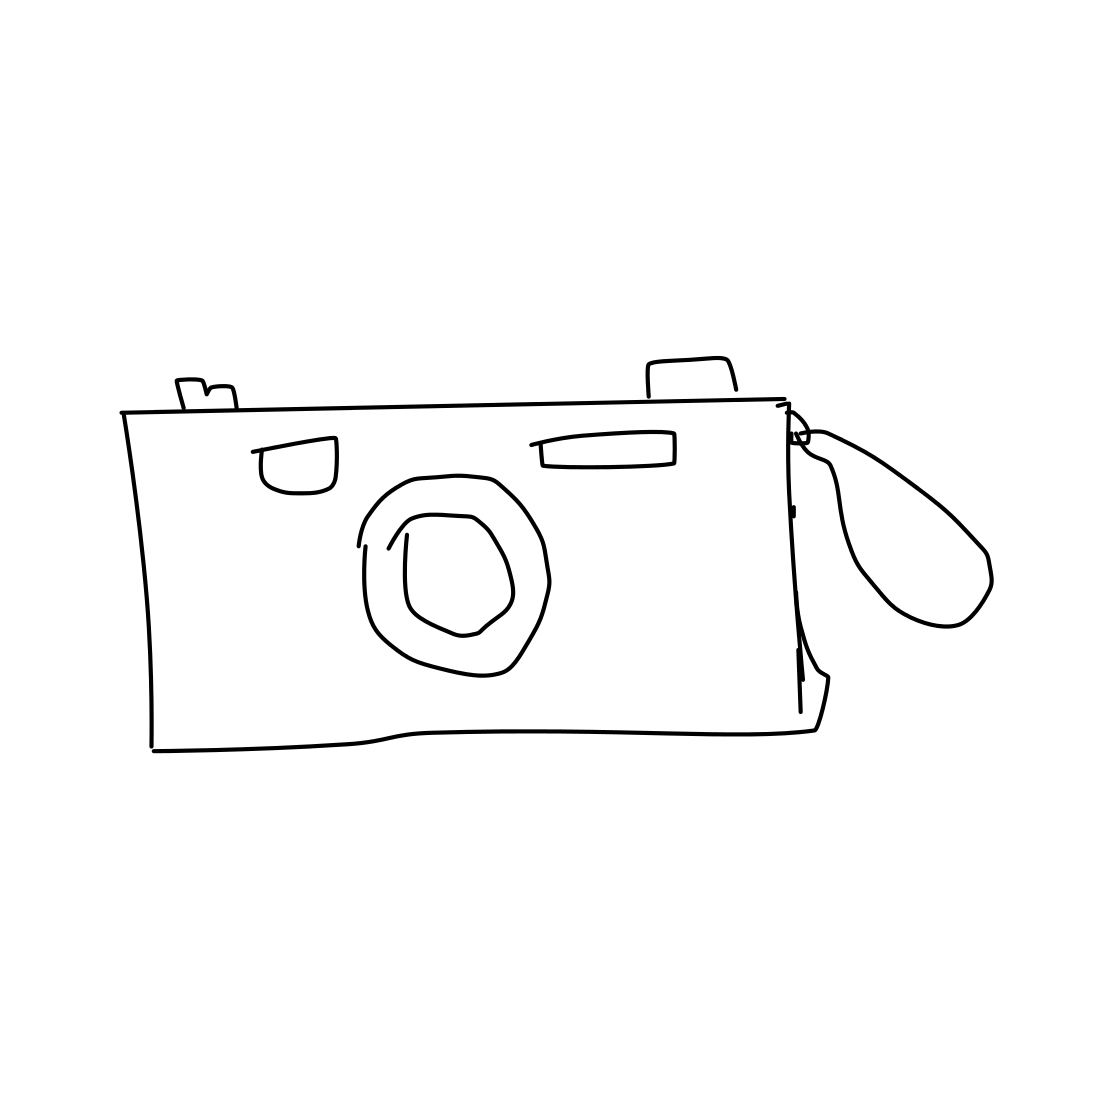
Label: camera